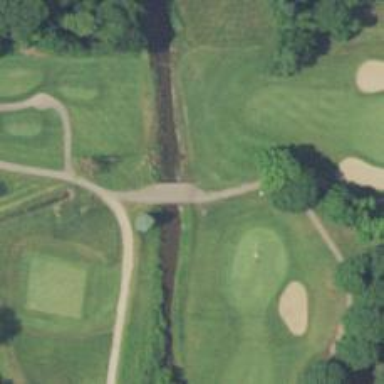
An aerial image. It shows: Path bridge used as golf cartpath.